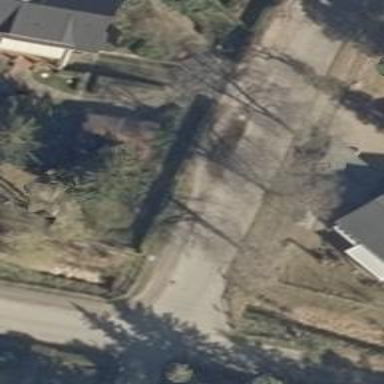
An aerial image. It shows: Residential road with bridge.